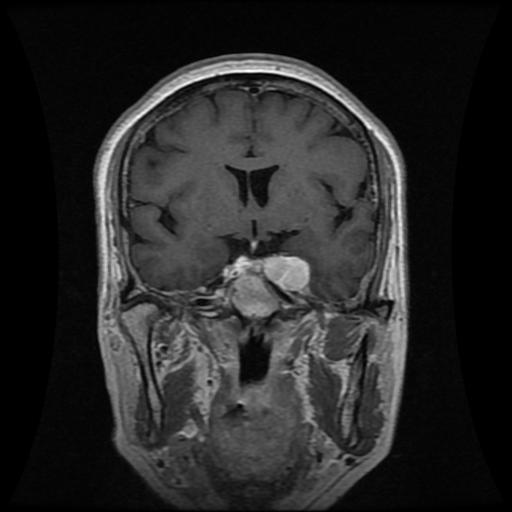
Label: meningioma